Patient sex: M
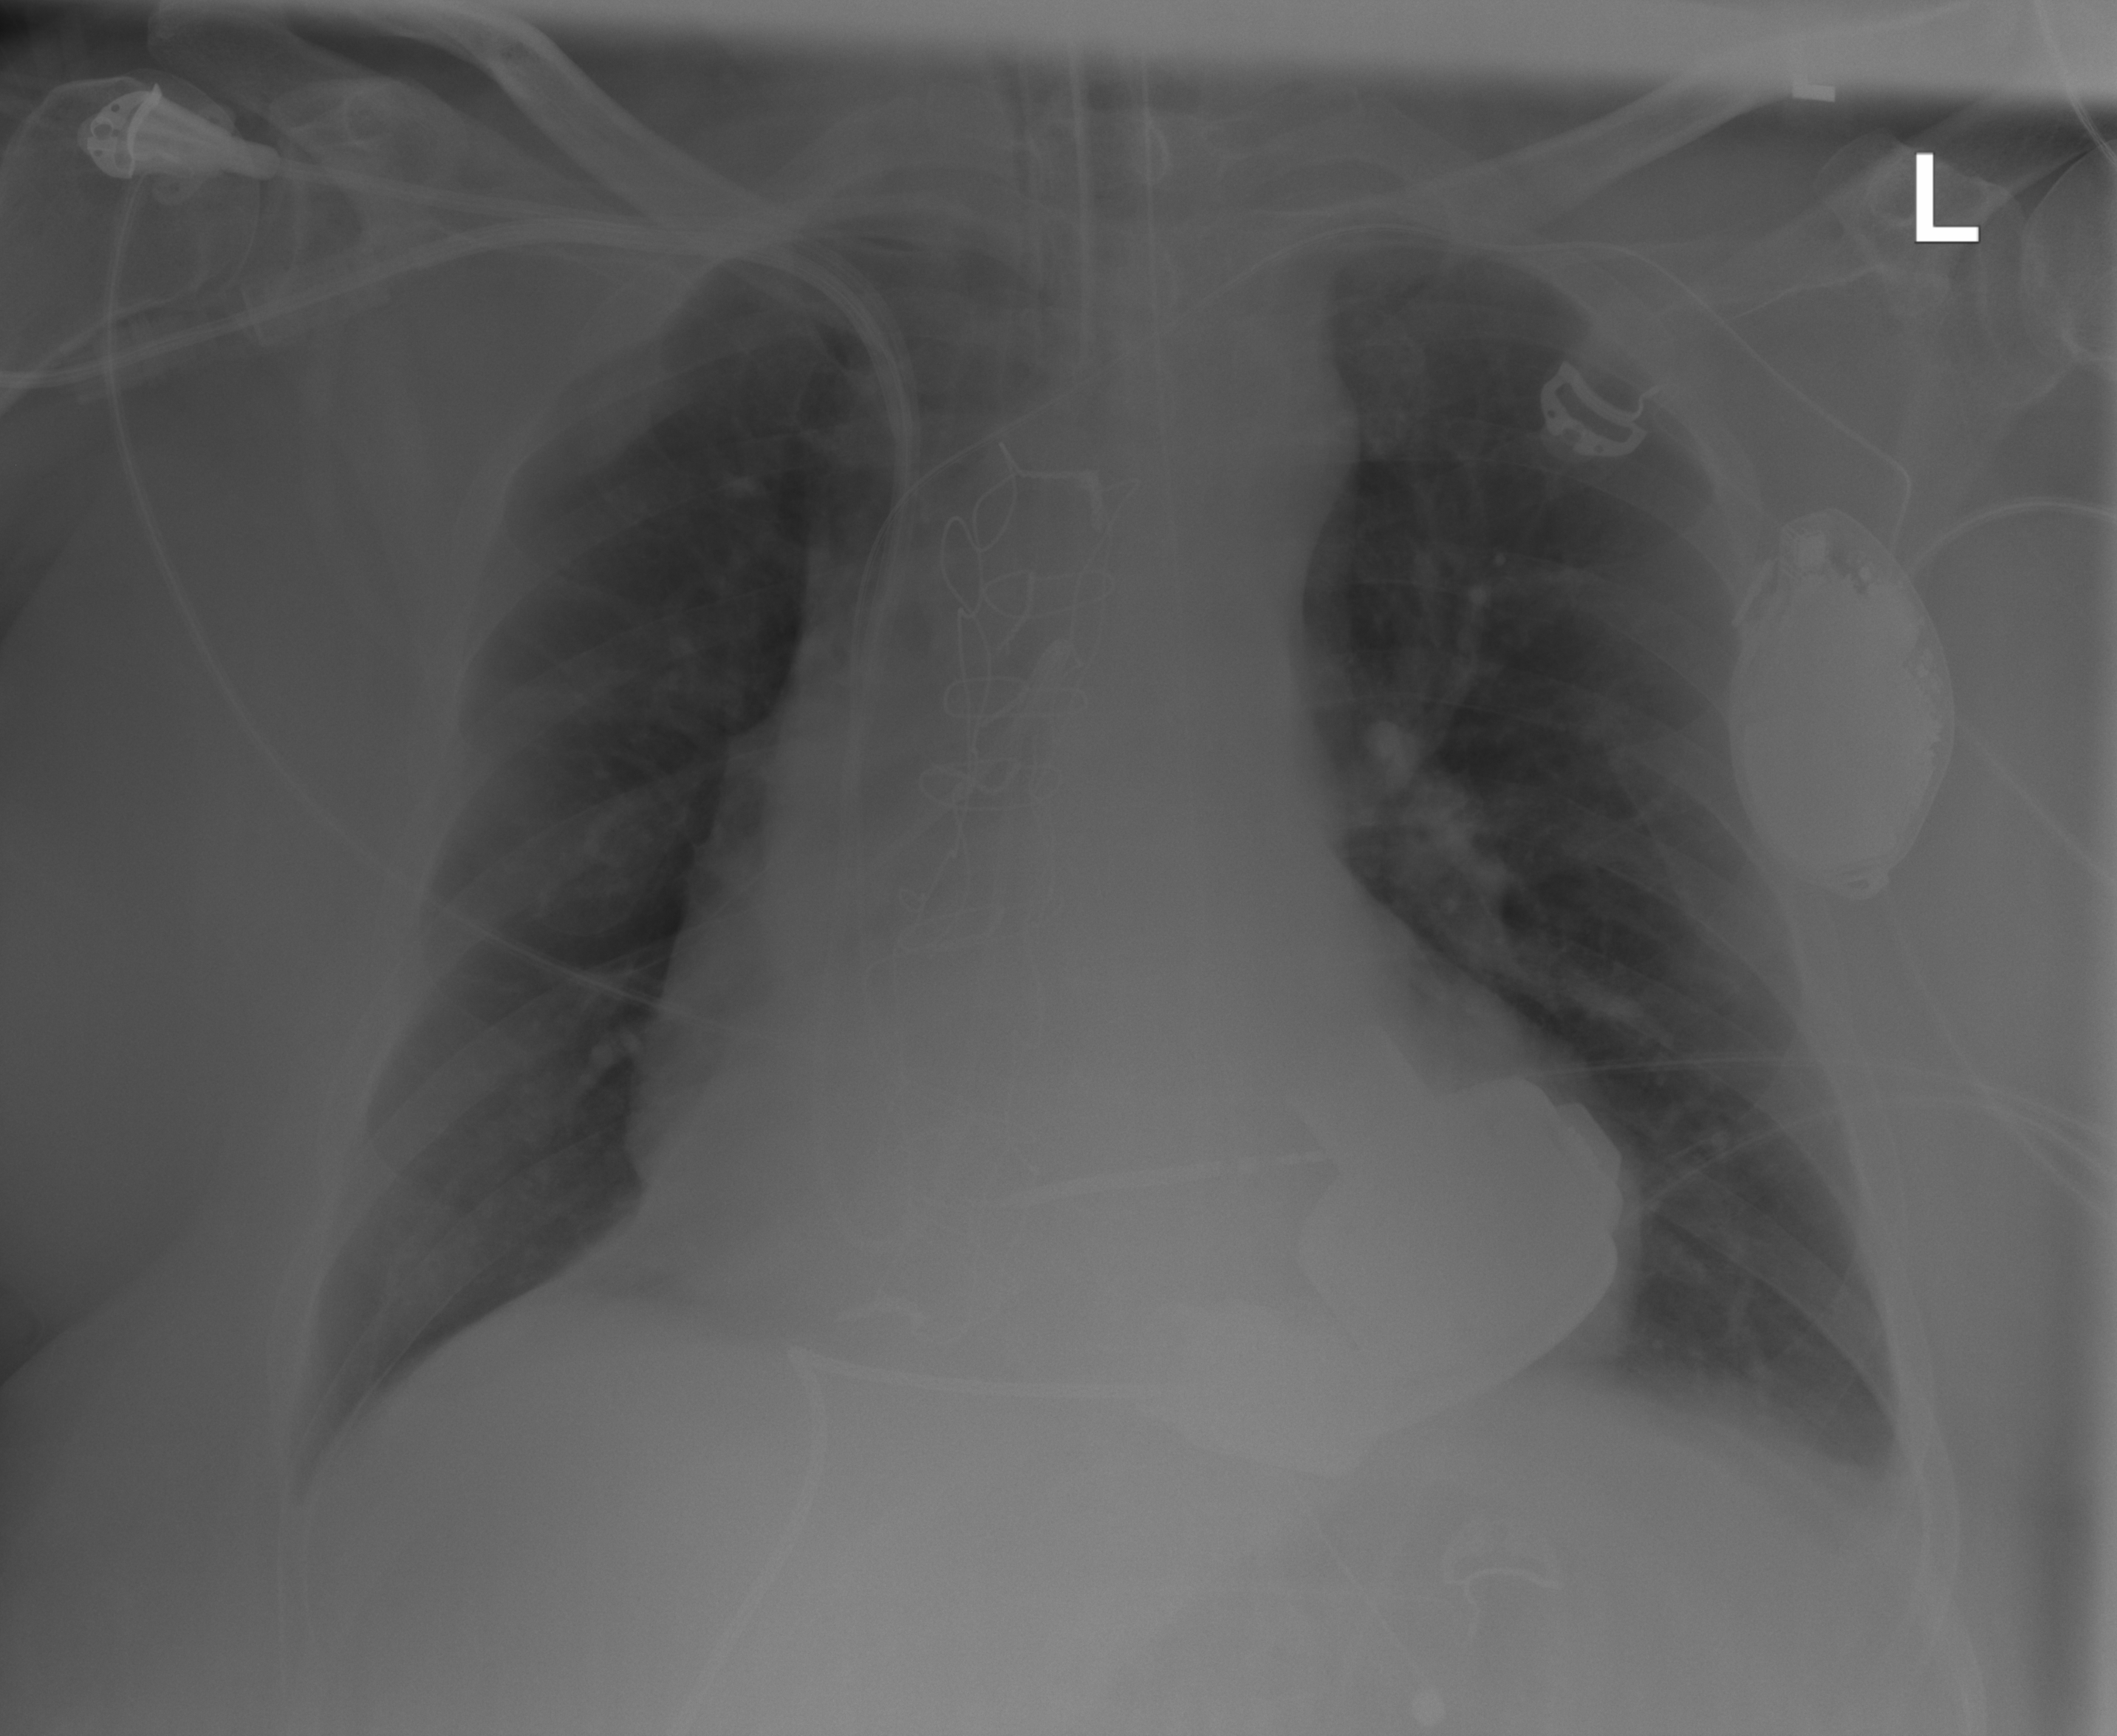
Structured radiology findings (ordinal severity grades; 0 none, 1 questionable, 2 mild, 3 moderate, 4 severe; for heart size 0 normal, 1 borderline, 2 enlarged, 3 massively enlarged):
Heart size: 2
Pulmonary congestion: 2
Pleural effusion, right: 1
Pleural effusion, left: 1
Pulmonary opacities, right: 0
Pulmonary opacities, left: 0
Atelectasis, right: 0
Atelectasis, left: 0